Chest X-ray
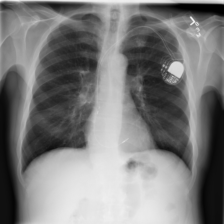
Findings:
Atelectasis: positive
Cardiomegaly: negative
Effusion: positive
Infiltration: positive
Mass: negative
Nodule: negative
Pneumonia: negative
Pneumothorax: negative
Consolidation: negative
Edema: negative
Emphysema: negative
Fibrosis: negative
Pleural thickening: negative
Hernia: negative